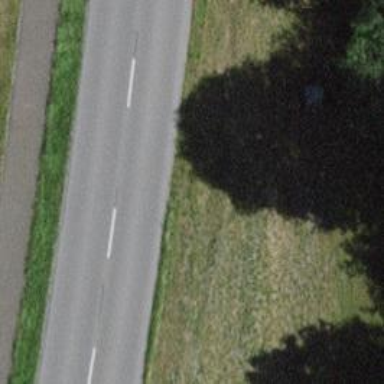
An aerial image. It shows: Primary road with asphalt surface.